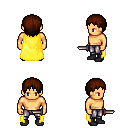
a pixel art fantasy rpg character, male body template, human, tanned skin, yellow cape, metal pants, brown plain hairstyle, black shoes, dagger, four views (front, back, left, right), 2x2 character sprite sheet, small pixel art, hard edges, no anti-aliasing